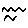
Label: zigzag